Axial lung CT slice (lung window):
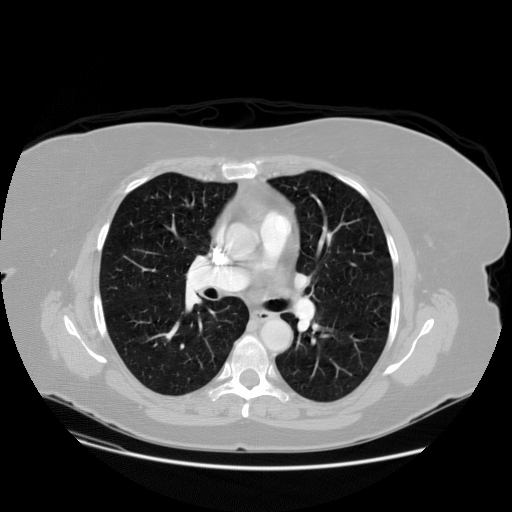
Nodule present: no